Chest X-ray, PA view. Patient: 53 years old, sex F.
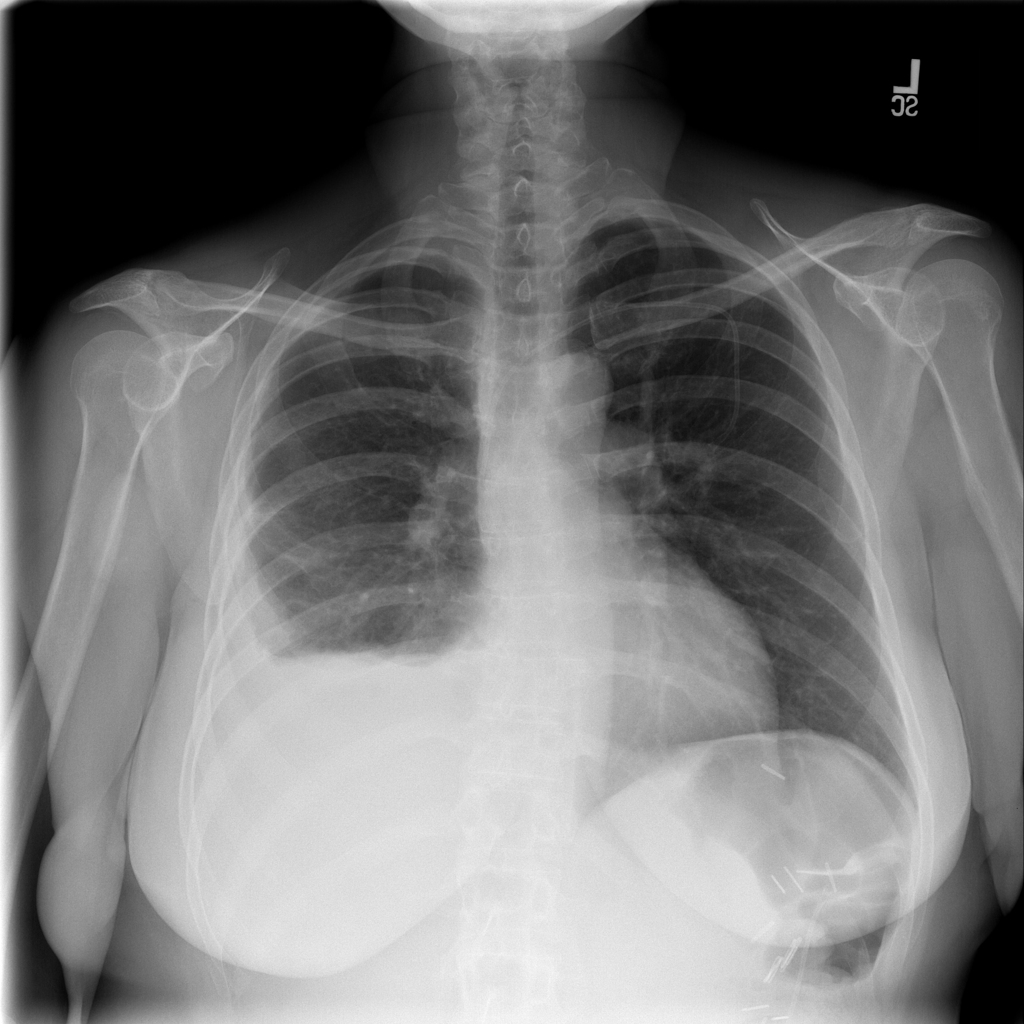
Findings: Atelectasis, Consolidation, Effusion, Infiltration